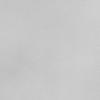
Label: dusty